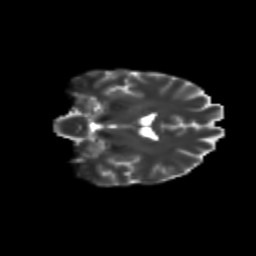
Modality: T2w
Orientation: coronal
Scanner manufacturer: siemens
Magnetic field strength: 3 T
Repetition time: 9.2 s
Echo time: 0.084 s